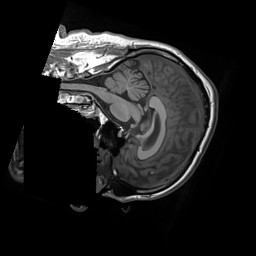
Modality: T1w
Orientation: sagittal
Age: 60
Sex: male
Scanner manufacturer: siemens
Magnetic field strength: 3 T
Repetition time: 1.55 s
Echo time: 0.00234 s